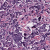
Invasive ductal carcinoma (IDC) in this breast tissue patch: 1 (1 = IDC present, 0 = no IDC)